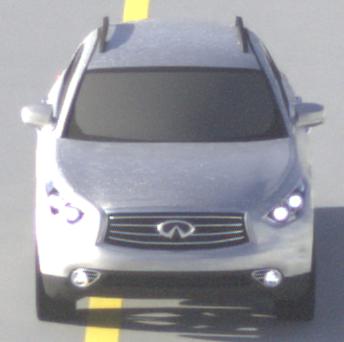
Make: Infiniti
Model: FX 37
Detailed model: FX (S51)
Model produced from: 2012/07
Model produced until: 2013/10
Doors: 5
Color: white
Road condition: dry road
Daytime: morning or afternoon
Contrast: high contrast